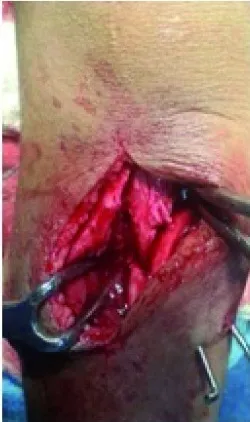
In-operative picture shows the osteotomy site and post-operative X-rays.
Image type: medical_photograph (other_medical_photograph)